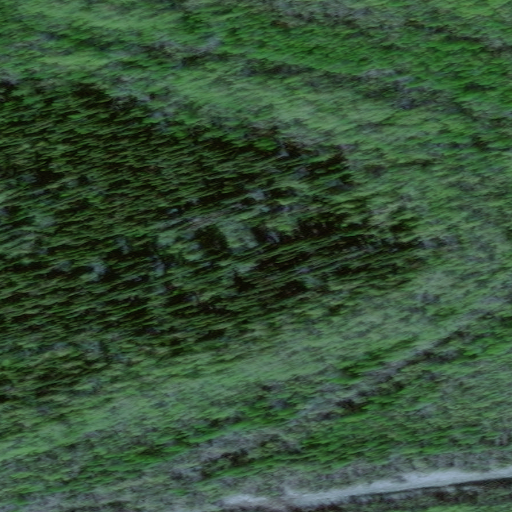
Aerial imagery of island in Alaska named Adams Island containing only unknown